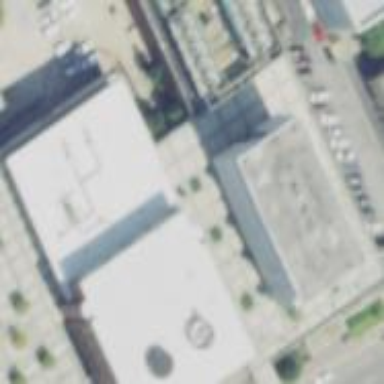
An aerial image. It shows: Building that serves as library.